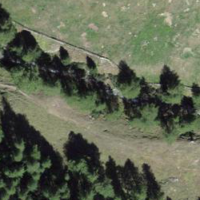
EUNIS habitat code: 43
Species observed at this site:
Achillea erba-rotta